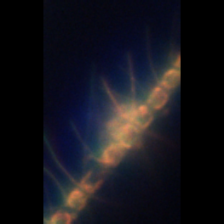
Taxon: Chaetoceros
Group: Diatoms